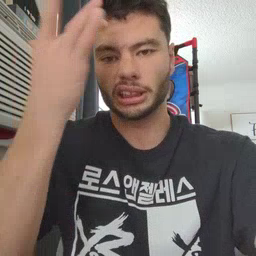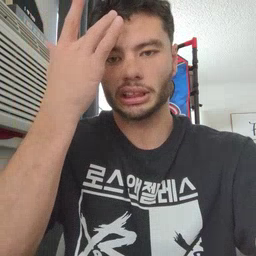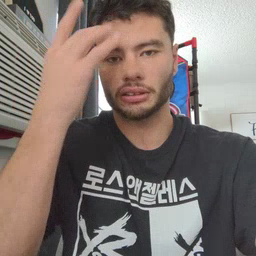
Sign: sick